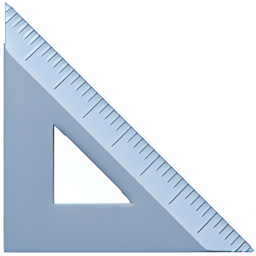
Name: triangular ruler
Emoji: 📐
Group: Objects
Sub-group: office